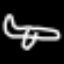
Label: airplane